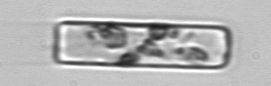
Label: Guinardia_delicatula